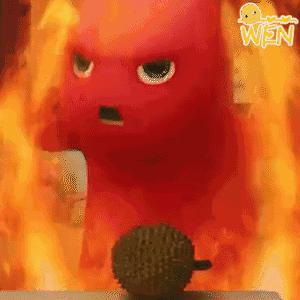
Label: nailong